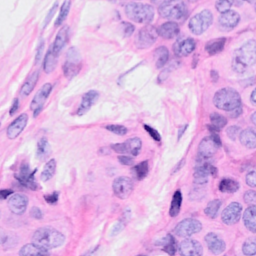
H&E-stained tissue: Breast